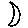
Label: moon